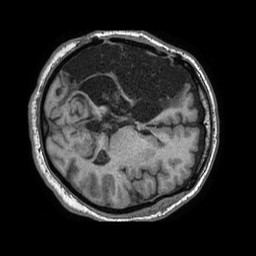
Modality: T1w
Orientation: axial
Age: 56
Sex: male
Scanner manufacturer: philips
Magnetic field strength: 1.5 T
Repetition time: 0.007518 s
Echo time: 0.003408 s